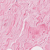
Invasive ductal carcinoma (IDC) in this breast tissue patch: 0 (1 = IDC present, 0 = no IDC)